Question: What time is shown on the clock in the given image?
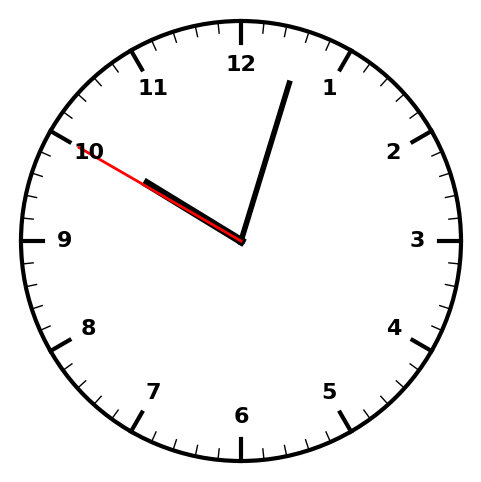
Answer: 10:02:50